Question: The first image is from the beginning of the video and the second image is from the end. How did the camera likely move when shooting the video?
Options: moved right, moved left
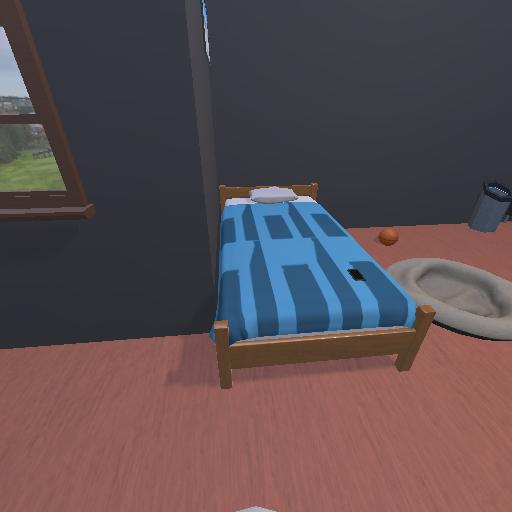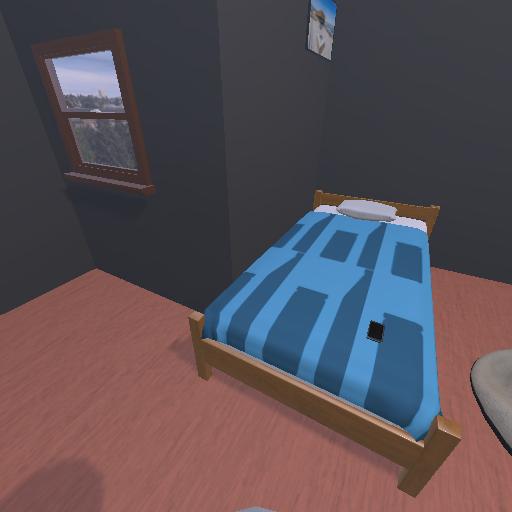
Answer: moved right